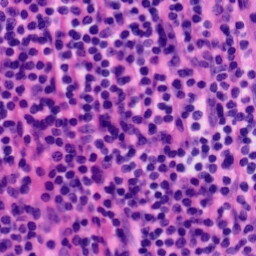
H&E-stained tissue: Tonsil